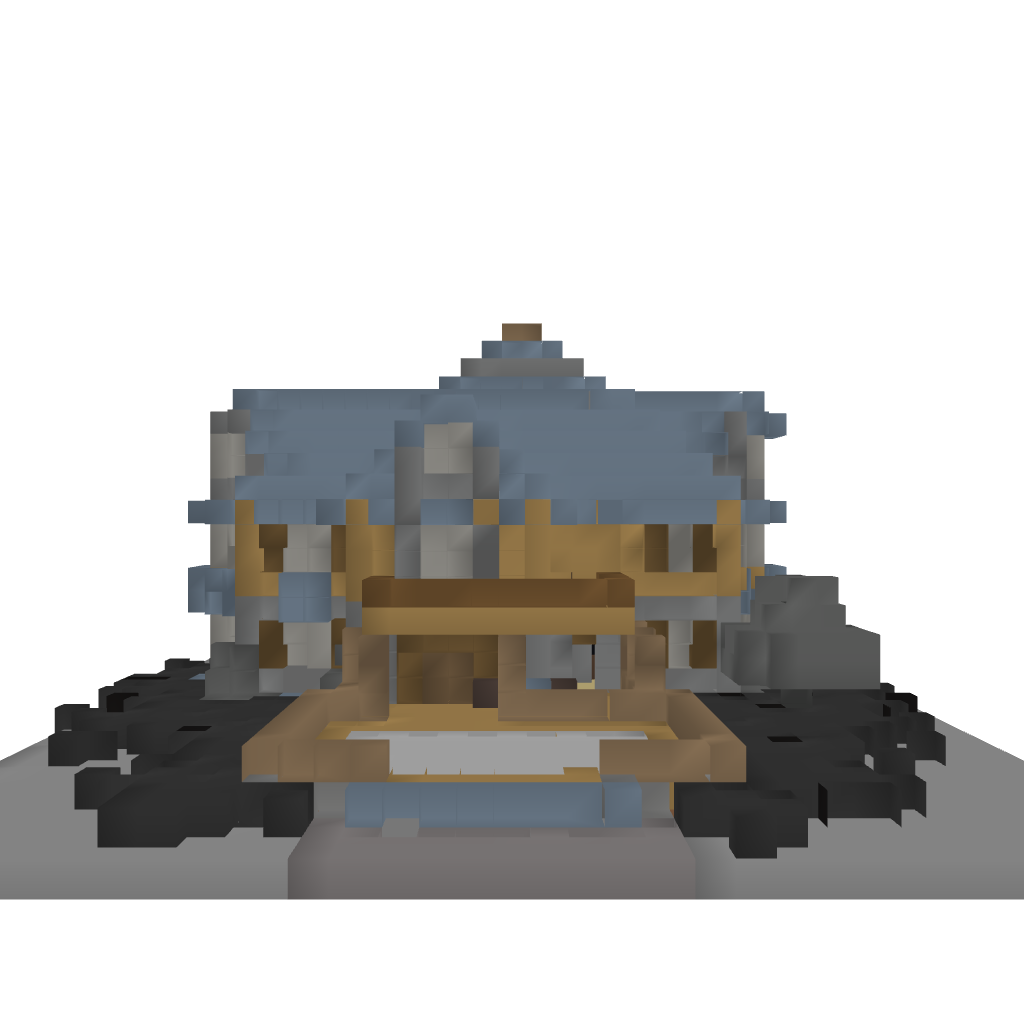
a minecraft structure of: Victorian House | 1.6.2